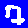
Digit: 7